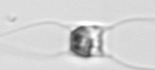
Label: Chaetoceros_similis